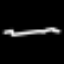
Label: squiggle